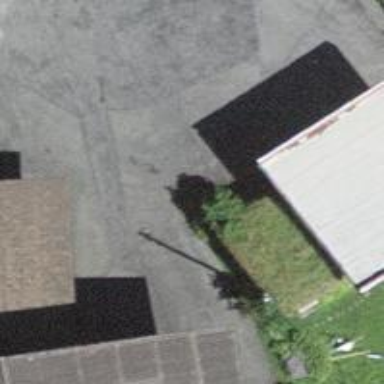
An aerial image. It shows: View of roof of building.